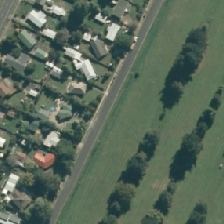
Land cover: urban_parkland